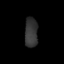
Tissue: skin
Cell type: Epithelial cells
Senescence score: 0.2675
Nuclear area (px): 376
Mean DAPI intensity: 53.338